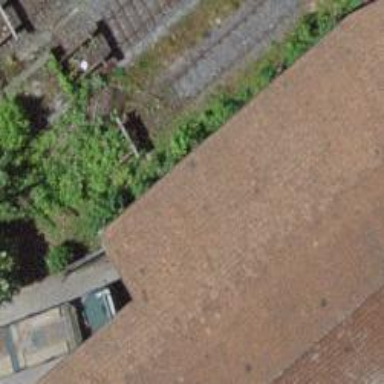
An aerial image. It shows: Yard with single rail track. The railway track is electrified with contact line for service purposes.